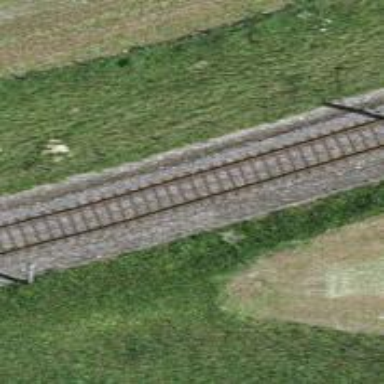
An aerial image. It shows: Railway track with contact line for electrification.